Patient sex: F
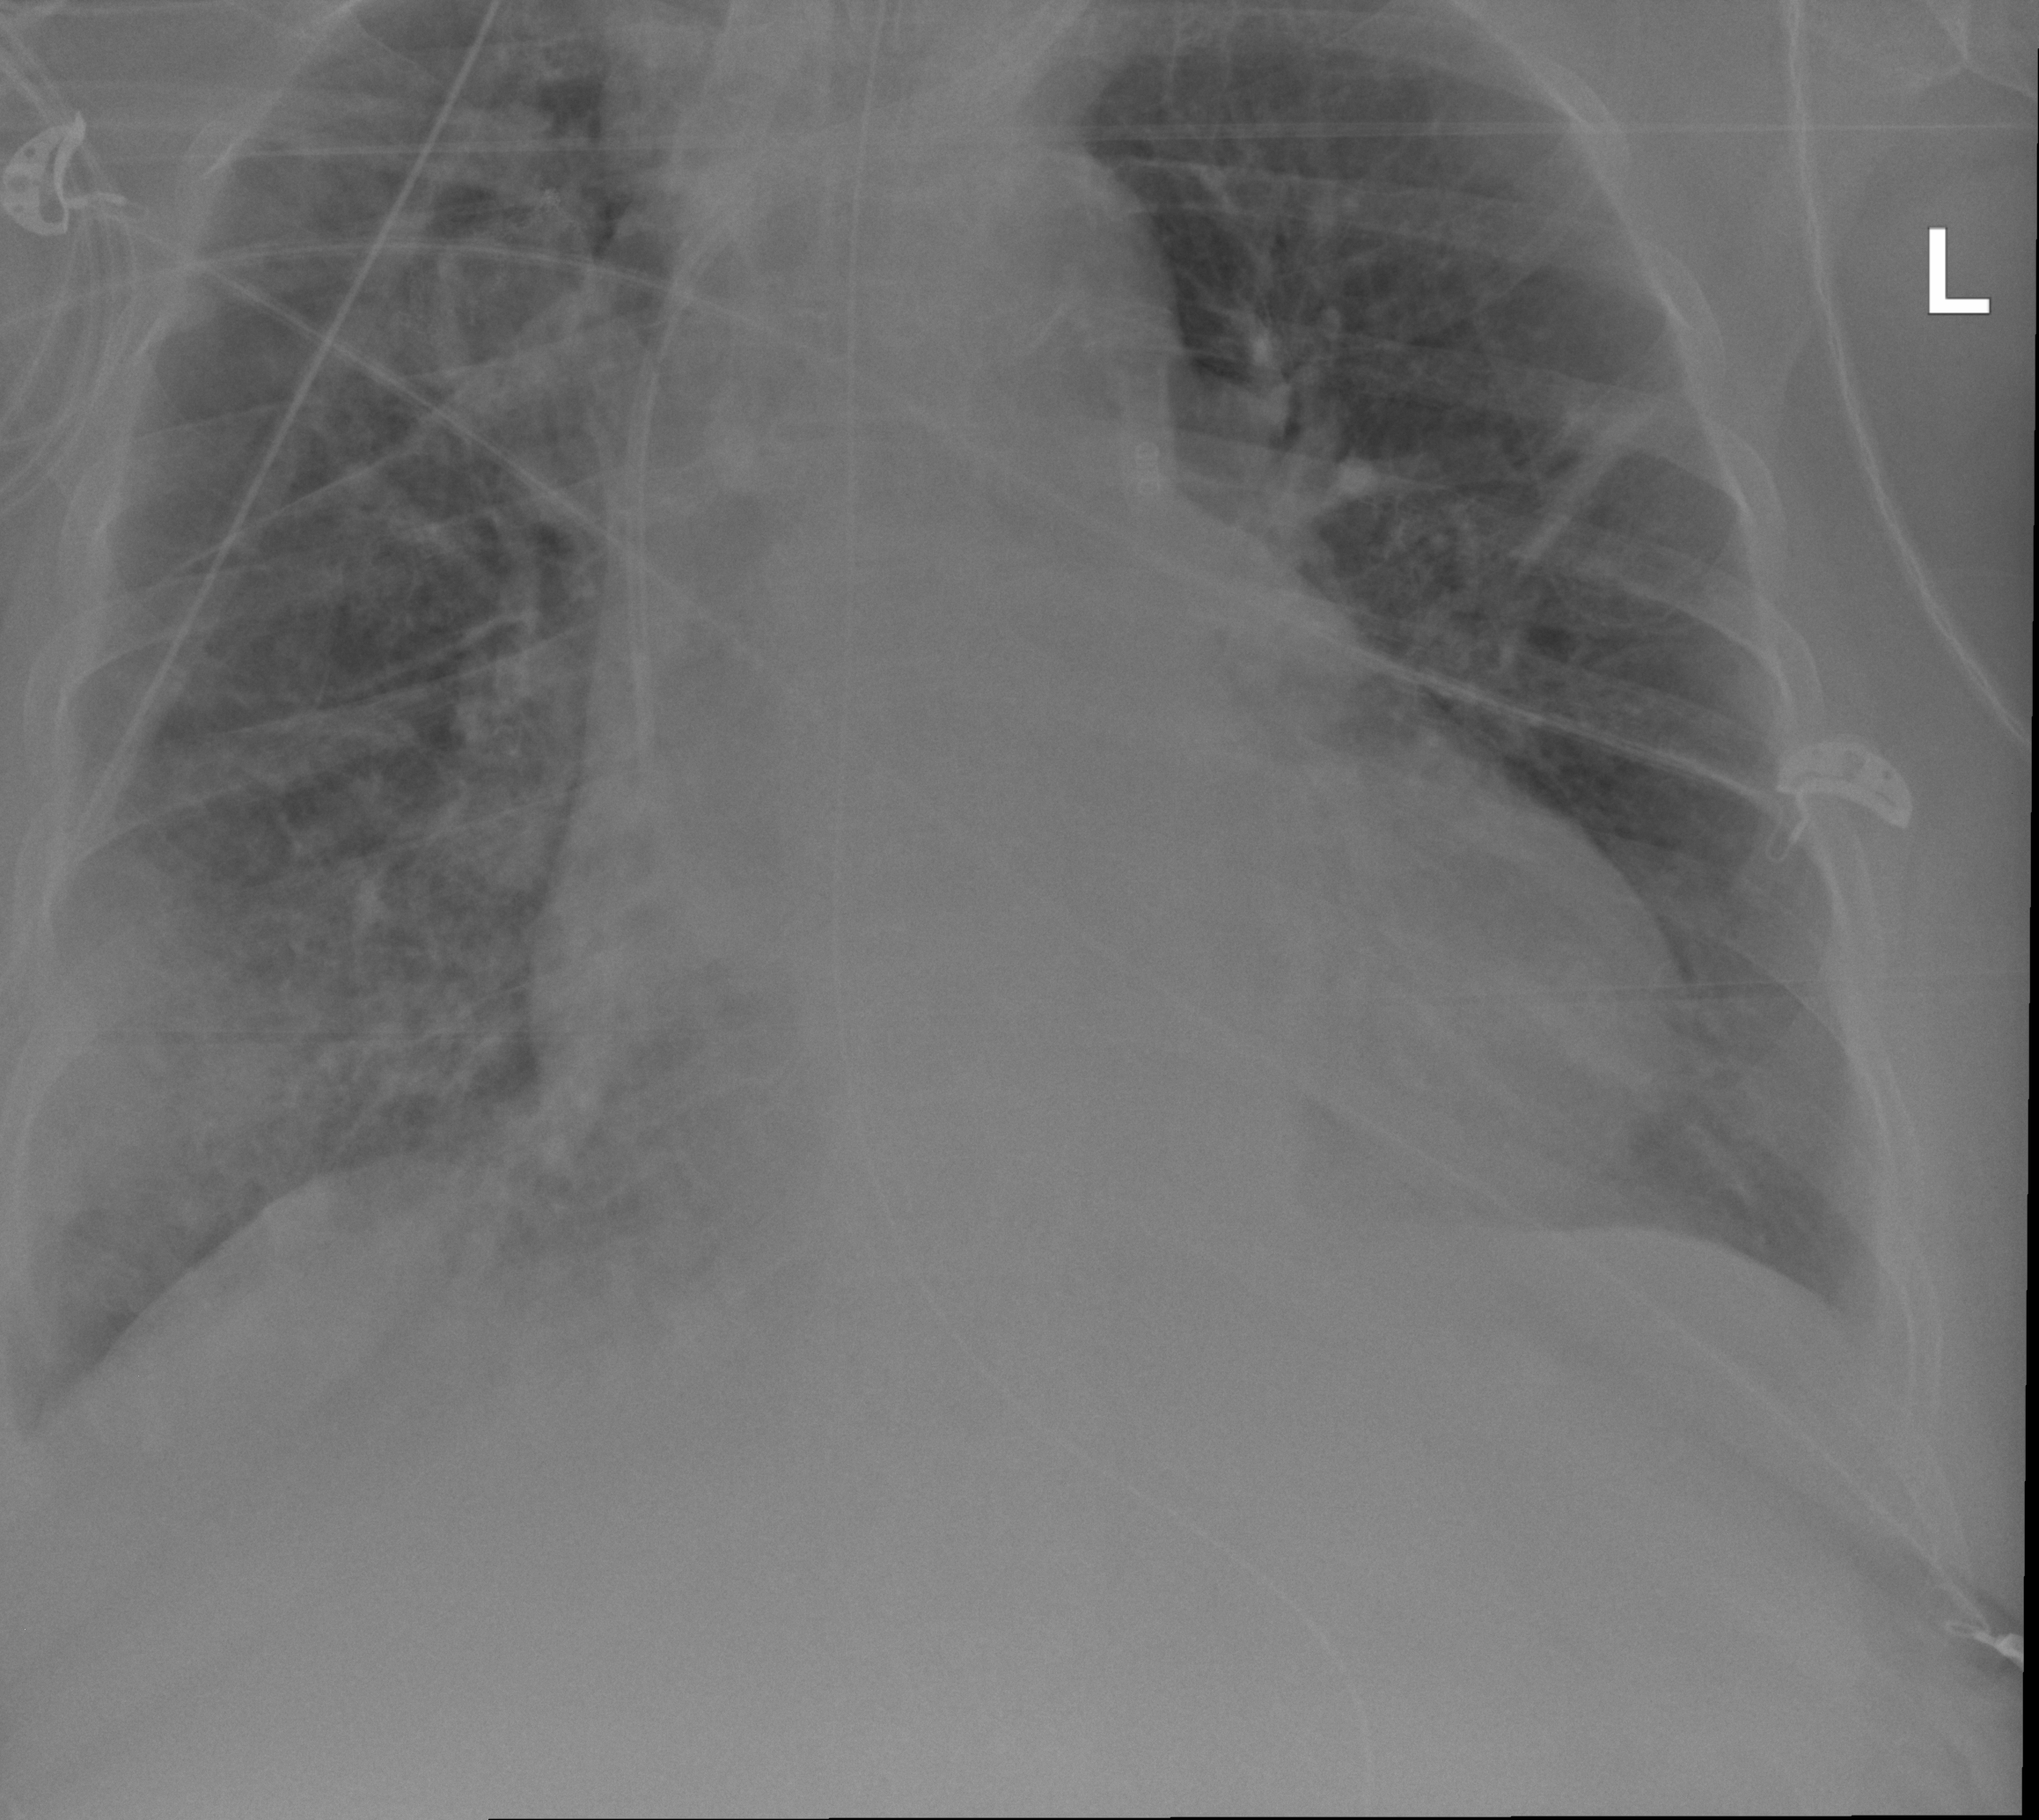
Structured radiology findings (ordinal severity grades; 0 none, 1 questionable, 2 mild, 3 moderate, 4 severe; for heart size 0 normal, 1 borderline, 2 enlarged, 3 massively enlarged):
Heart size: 2
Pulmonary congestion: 2
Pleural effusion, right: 0
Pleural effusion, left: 0
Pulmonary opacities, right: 3
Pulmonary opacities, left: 2
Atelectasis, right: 2
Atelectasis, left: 0